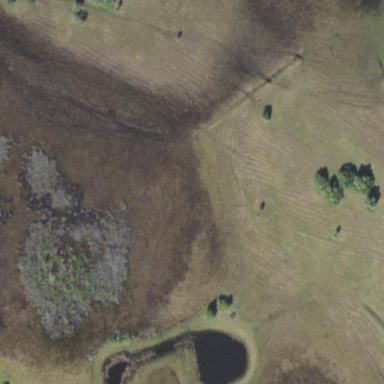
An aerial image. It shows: Wetland area characterized by wet meadow.